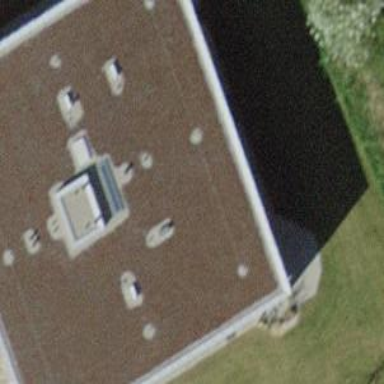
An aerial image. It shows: Flat-roofed building.